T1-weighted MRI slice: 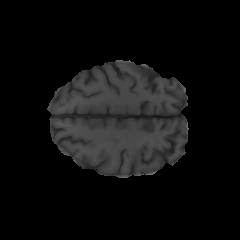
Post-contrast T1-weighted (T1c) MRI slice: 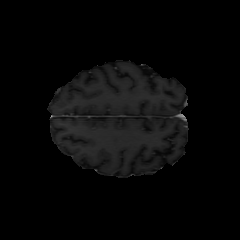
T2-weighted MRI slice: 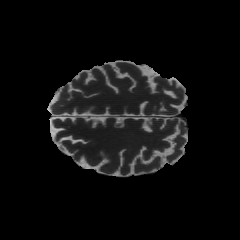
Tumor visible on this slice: no